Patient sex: F
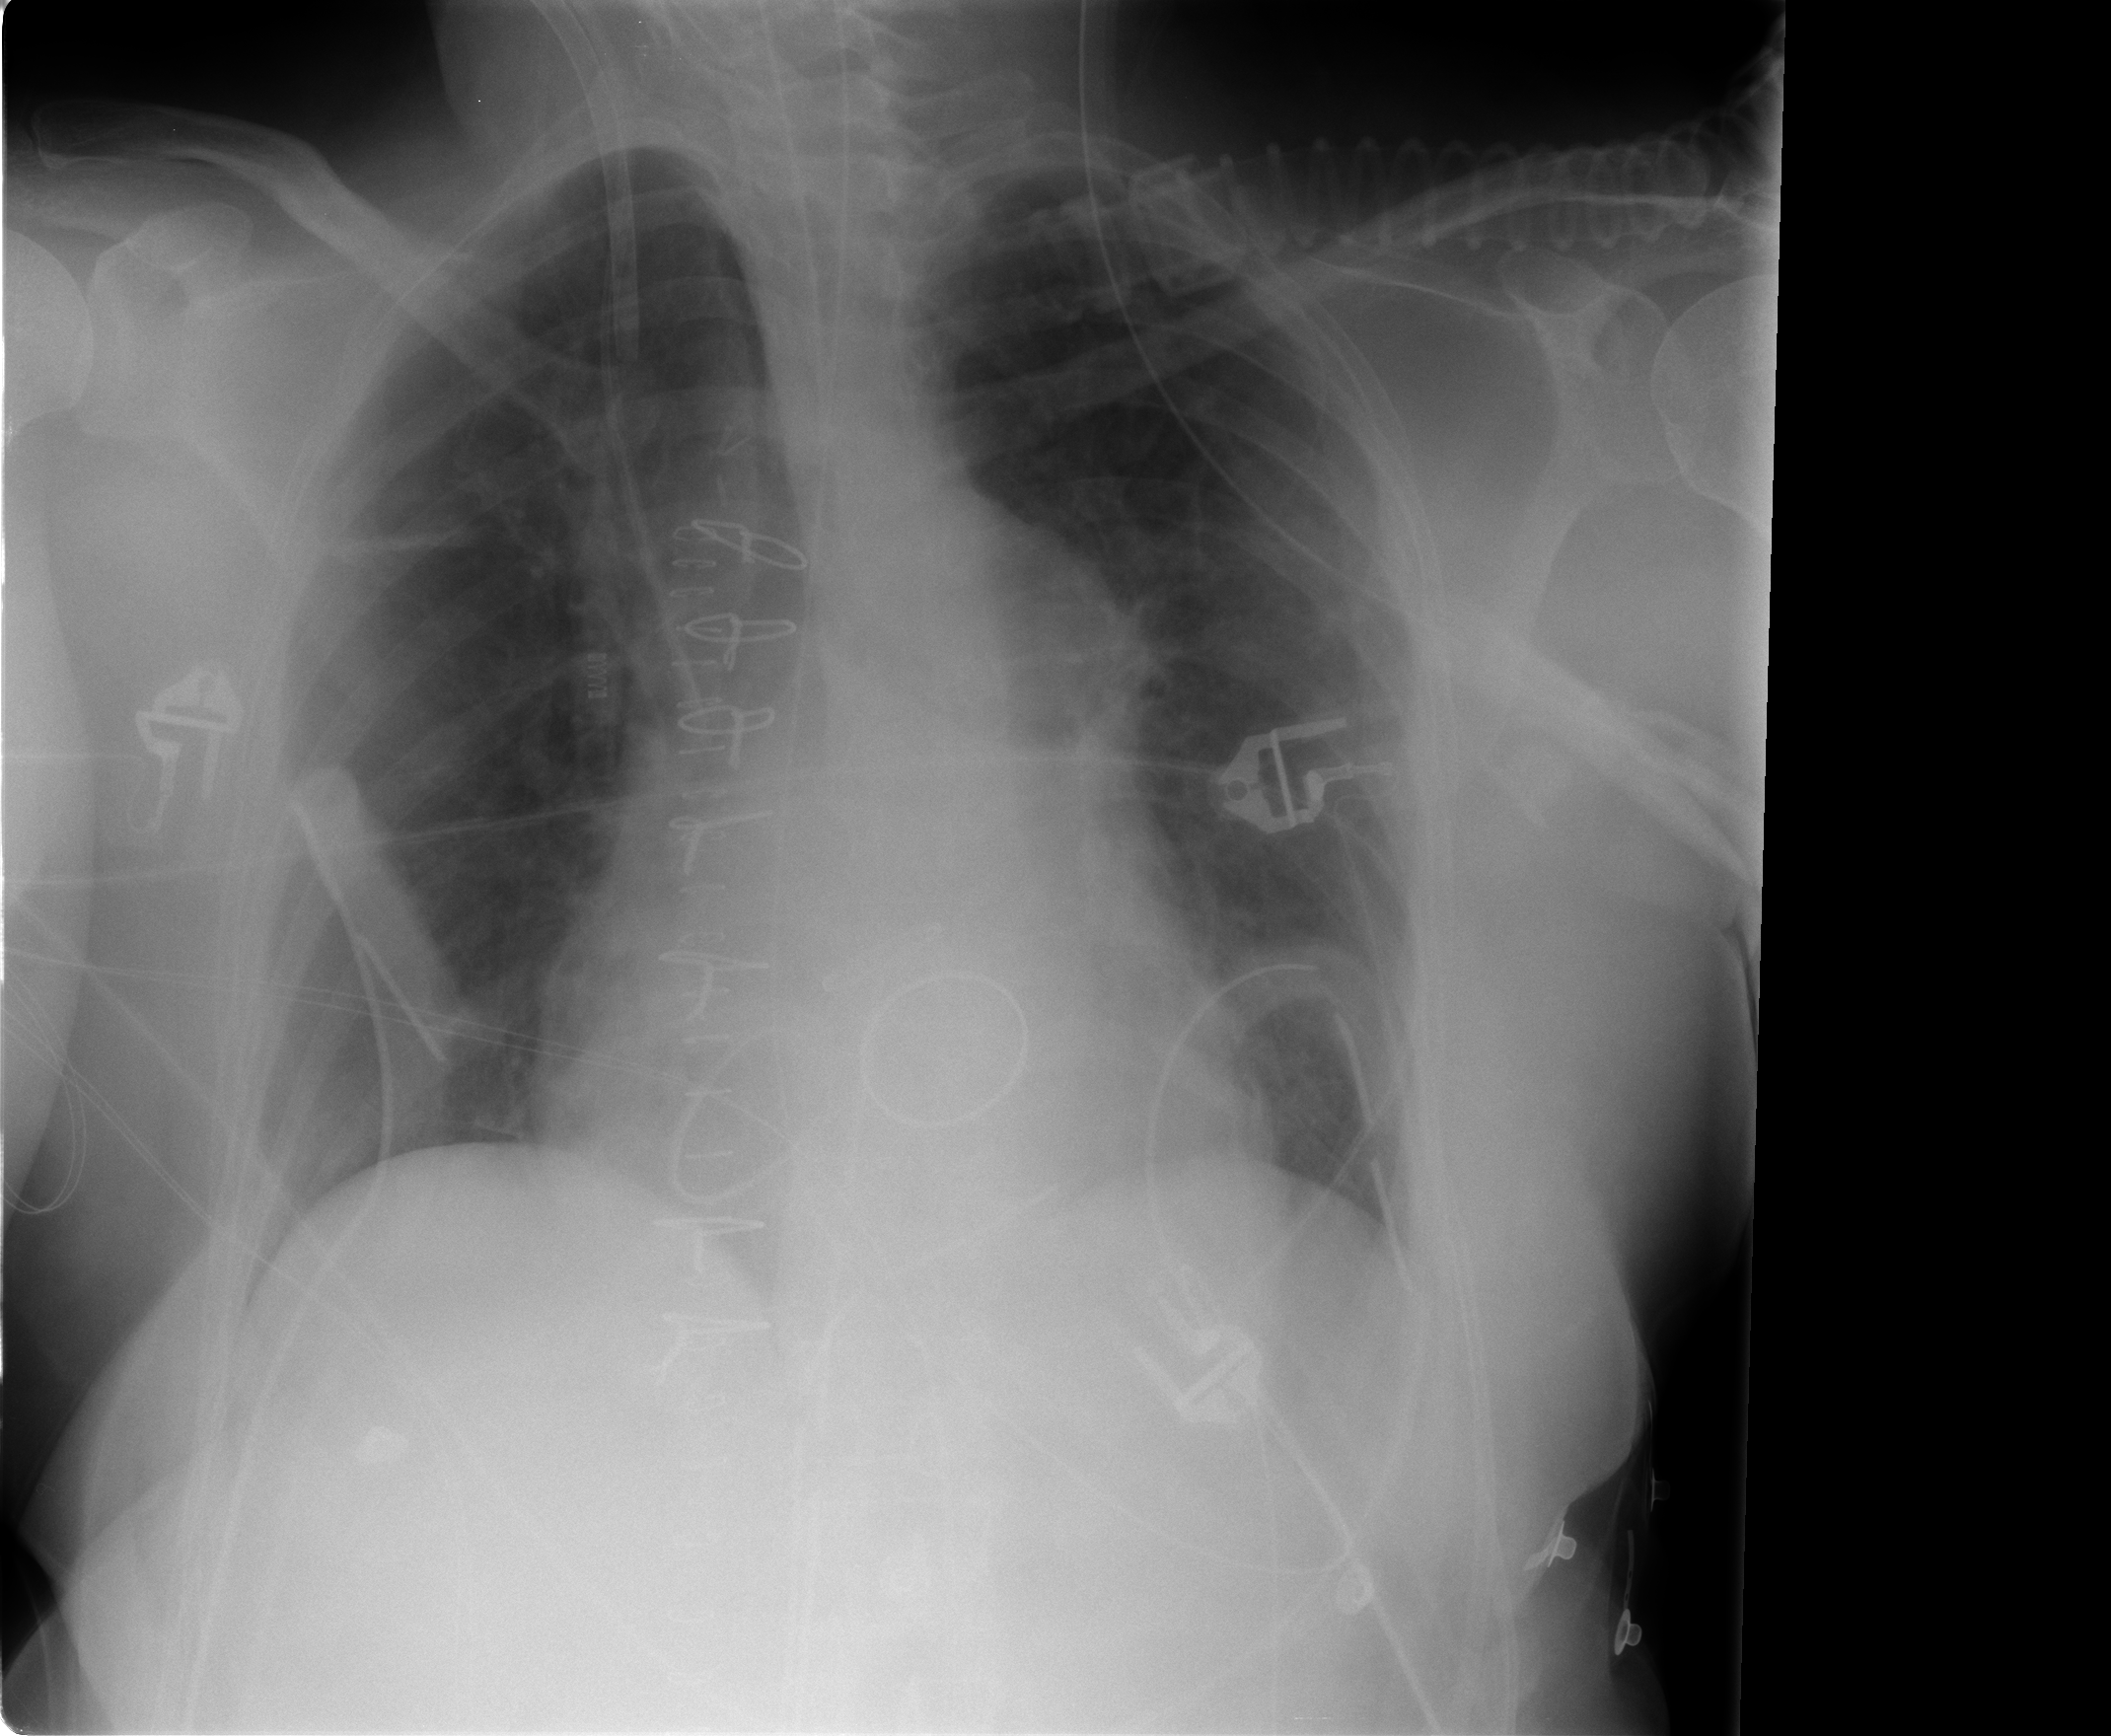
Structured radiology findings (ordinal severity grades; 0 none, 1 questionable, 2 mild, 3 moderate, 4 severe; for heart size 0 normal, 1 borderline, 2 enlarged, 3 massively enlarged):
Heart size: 2
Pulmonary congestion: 2
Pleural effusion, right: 0
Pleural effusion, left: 0
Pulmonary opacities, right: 0
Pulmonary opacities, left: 0
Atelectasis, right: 0
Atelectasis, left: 0